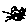
Label: cat